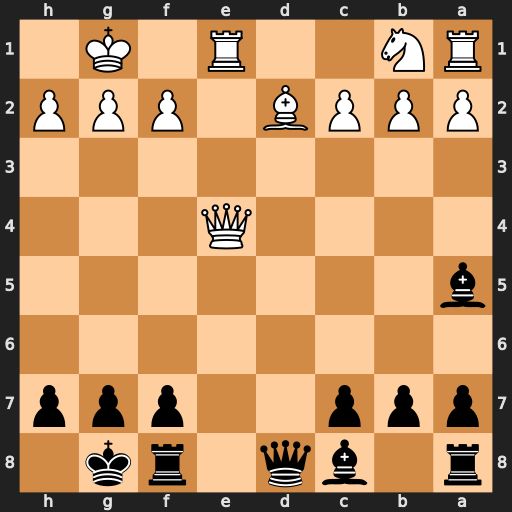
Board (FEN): r1bq1rk1/ppp2ppp/8/b7/4Q3/8/PPPB1PPP/RN2R1K1
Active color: b
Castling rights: -
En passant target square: -
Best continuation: Bxd2 Nxd2 Qxd2